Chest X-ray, AP view. Patient: 58 years old, sex M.
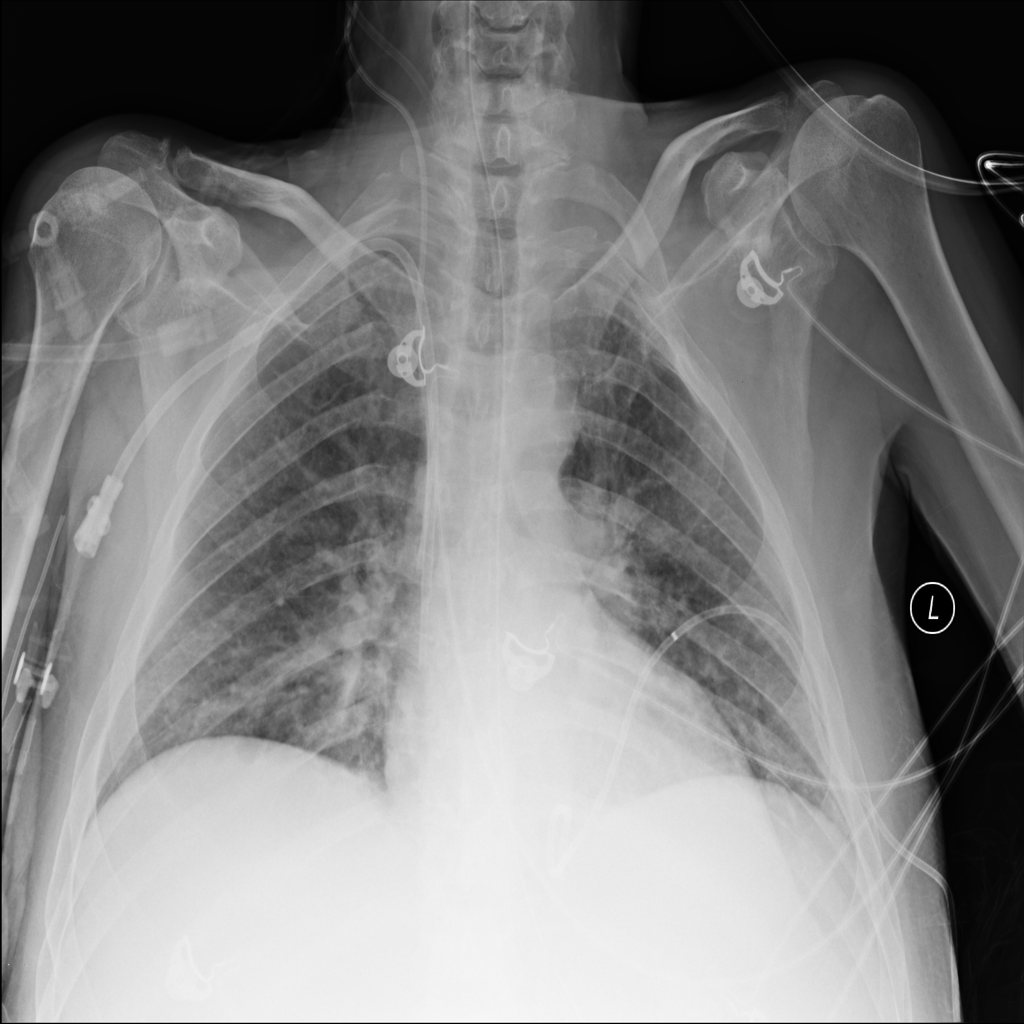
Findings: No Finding